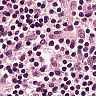
Metastatic tissue present: no